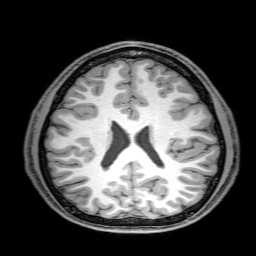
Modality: T1w
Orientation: coronal
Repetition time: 0.00828 s
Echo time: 0.00388 s